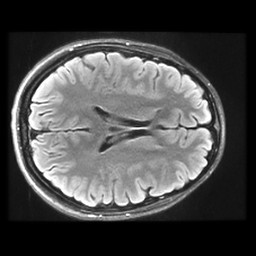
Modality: FLAIR
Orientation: axial
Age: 20
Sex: female
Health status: healthy
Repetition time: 12 s
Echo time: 0.09782 s